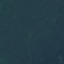
Label: Forest